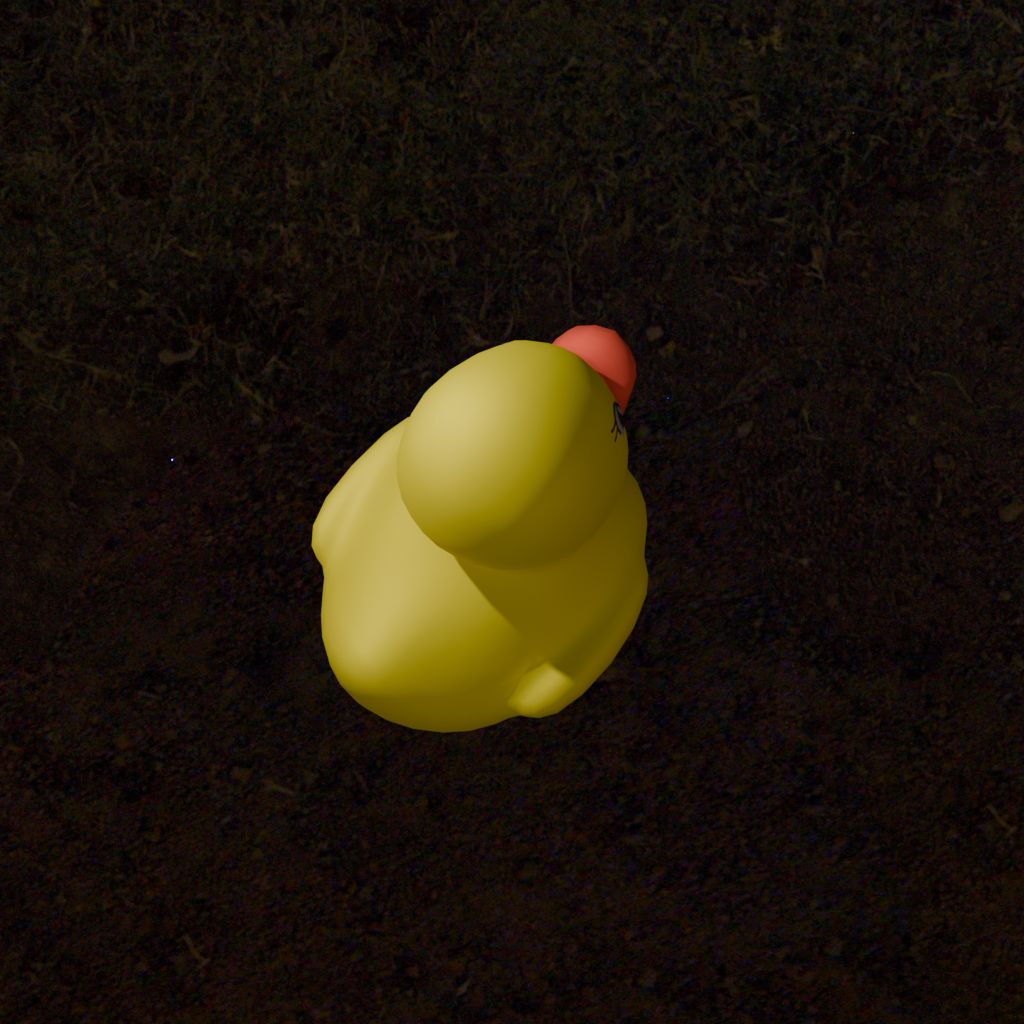
an image of a yellow rubber duck seen from <back_right_top> in a starry sky over a savanna at night.